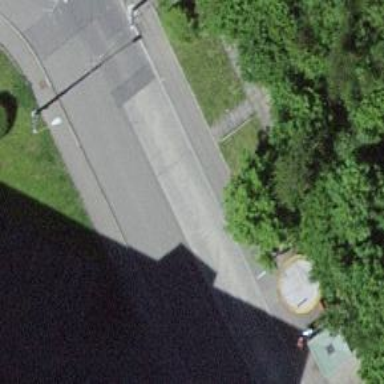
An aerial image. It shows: Residential road with trolley wires.